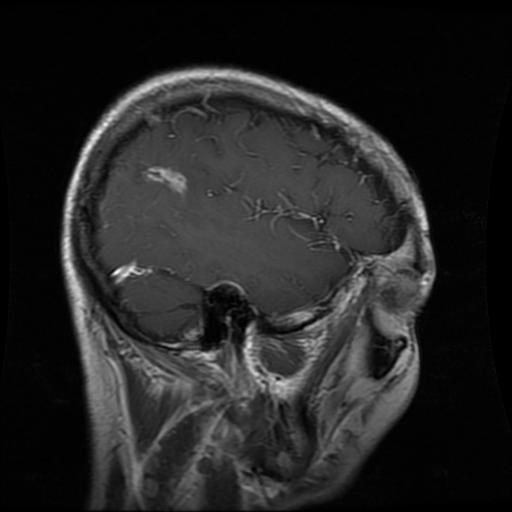
Label: glioma